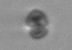
Label: Heterocapsa_rotundata